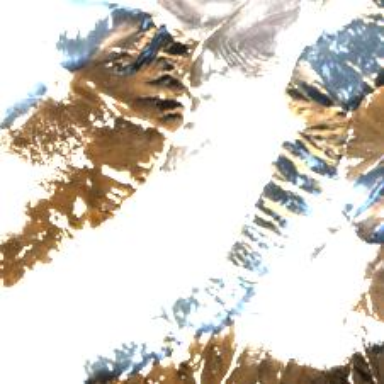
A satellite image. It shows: Majestic glacier in the distance.